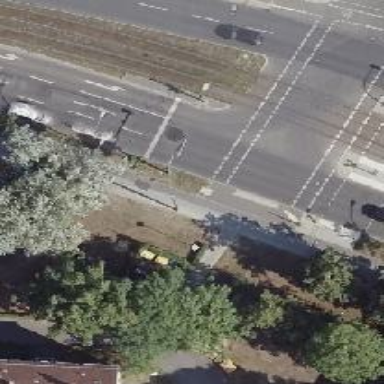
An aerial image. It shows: Secondary road with asphalt surface. There is cycle track on the right side of the road.